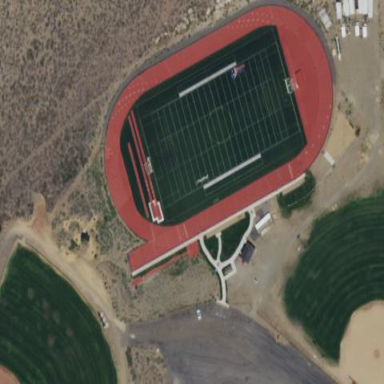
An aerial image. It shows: Athletic track located in leisure land area.